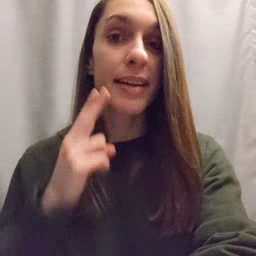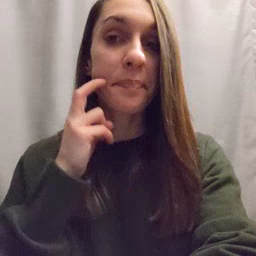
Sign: gum